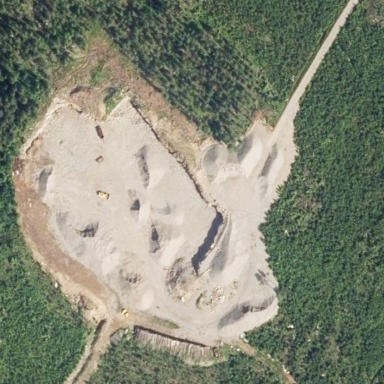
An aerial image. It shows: Quarry with gravel as the main resource.